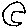
Label: moon